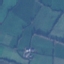
Land use / land cover: Pasture